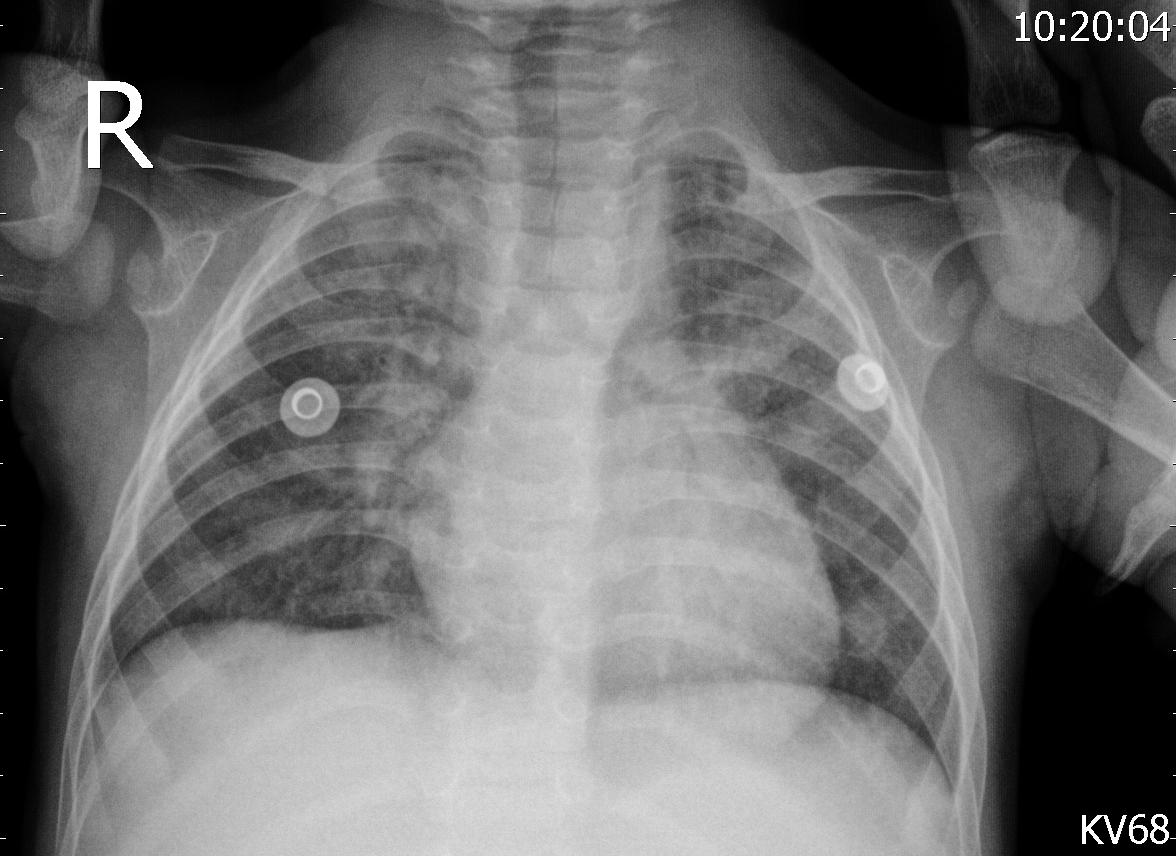
Diagnosis: PNEUMONIA